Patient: sex F, age 71
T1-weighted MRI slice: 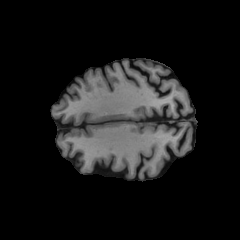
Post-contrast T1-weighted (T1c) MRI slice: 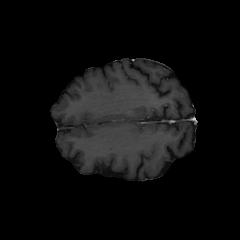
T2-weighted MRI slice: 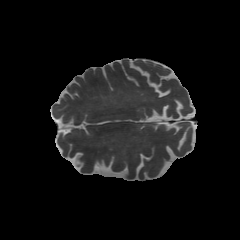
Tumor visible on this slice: no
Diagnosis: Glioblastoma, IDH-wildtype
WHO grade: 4